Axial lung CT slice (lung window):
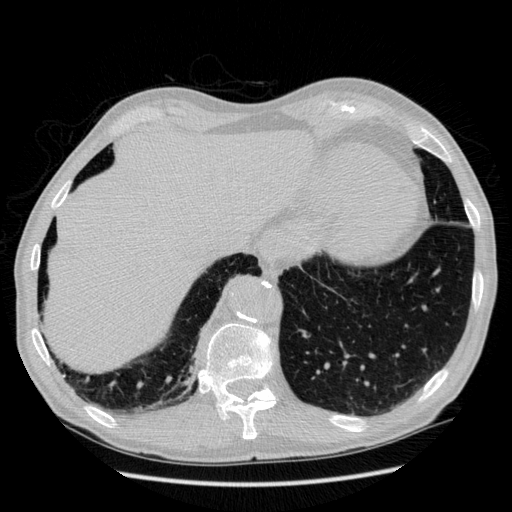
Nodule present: no